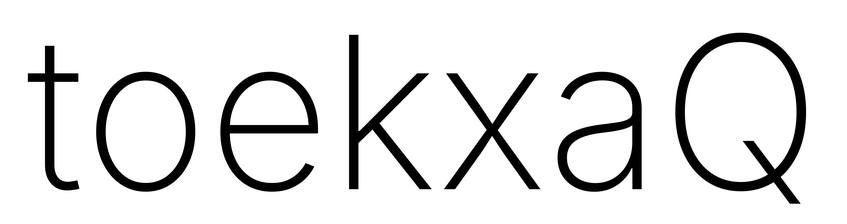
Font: Inter_ExtraLight